Question: After upgrading to Android Studio v0.2.0, the following error message appeared.

Also, after few seconds my android studio closed itself and problem persists even if I create new android project.
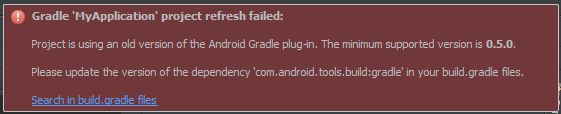
Answer: Its a reported issue in Android Studio Build #AI-130.737825, built on July 11, 2013.
Luckily, there is a workaround that you can do to fix this import issue.
> Externally edit the project's build.gradle file, changing 'com.android.tools.build:gradle:0.4.2' to 'com.android.tools.build:gradle:0.5.0'
<URL> is the link to the issue.
@Xav, have already mentioned that in new release 0.5.+ the issue is automatically fixed.